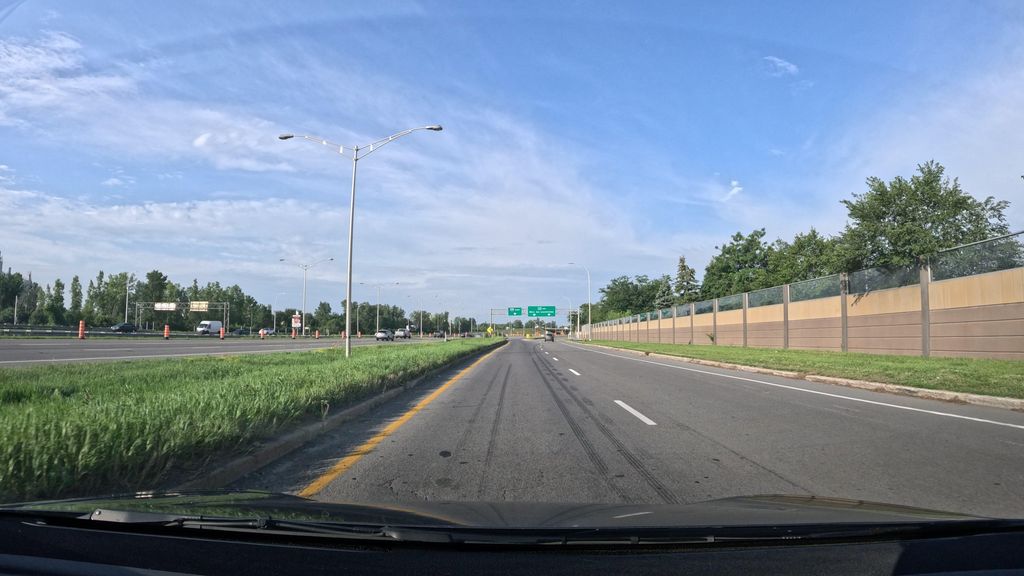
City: montreal